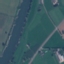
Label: River